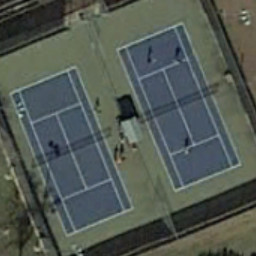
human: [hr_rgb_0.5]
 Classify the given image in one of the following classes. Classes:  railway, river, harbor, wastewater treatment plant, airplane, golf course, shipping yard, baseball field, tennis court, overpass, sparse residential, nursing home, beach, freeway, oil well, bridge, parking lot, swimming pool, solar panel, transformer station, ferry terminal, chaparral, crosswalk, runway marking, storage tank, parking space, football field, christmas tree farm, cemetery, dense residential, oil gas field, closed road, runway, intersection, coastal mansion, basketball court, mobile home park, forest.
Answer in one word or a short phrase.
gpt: tennis court